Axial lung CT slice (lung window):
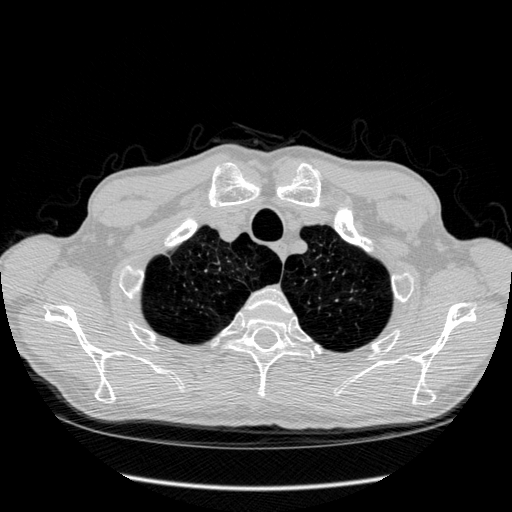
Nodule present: no